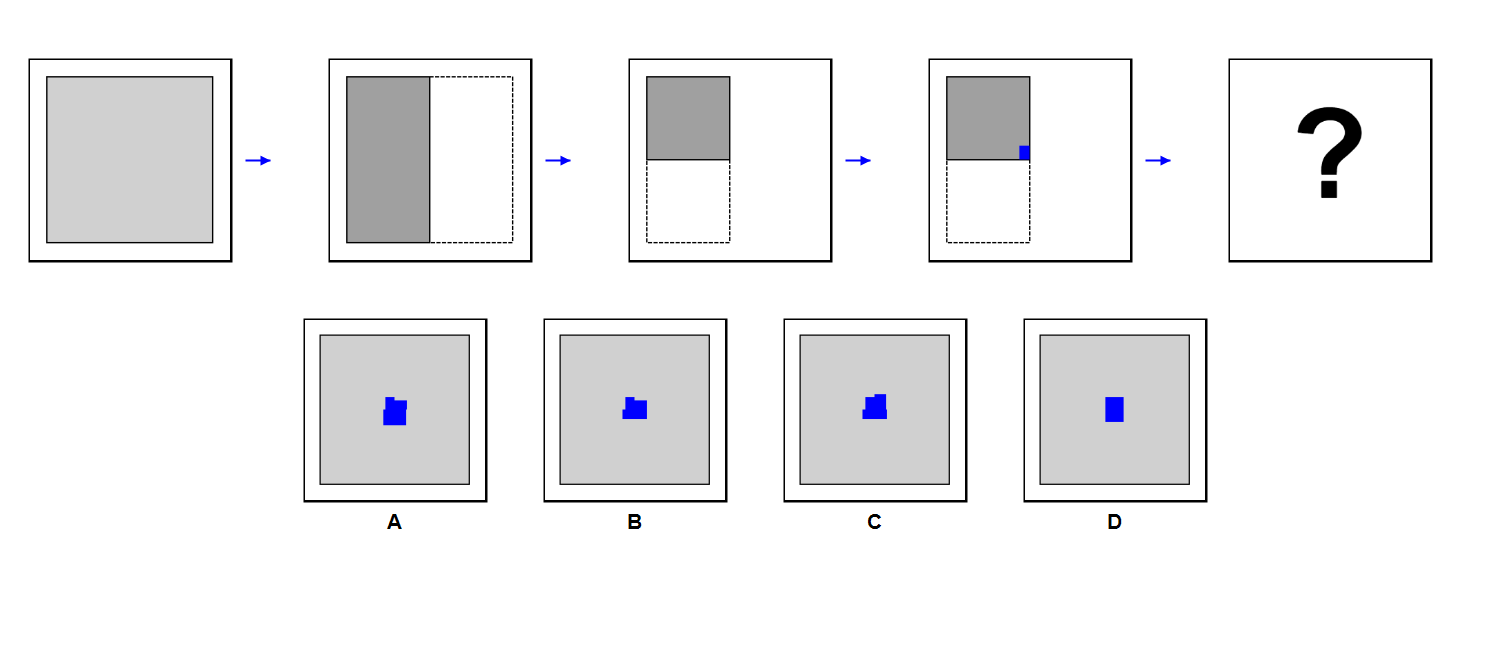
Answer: D